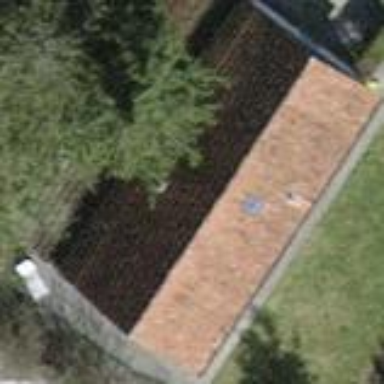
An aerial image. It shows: Building with tiled roof.